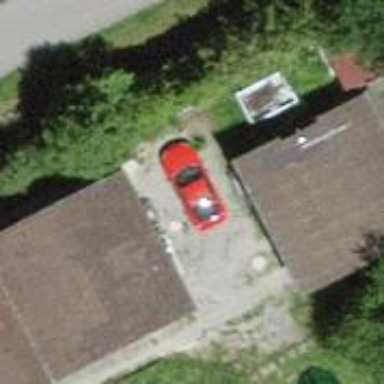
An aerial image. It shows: Shed.